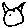
Label: cat